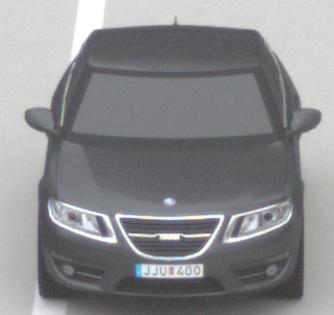
Make: Saab
Model: 5-Sep
Detailed model: 9-5 1.6T
Model produced from: 2010/06
Model produced until: 2011/12
Doors: 4
Color: gray
Road condition: dry road
Daytime: morning or afternoon
Contrast: low contrast